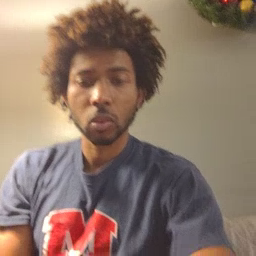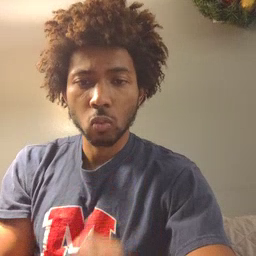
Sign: old